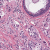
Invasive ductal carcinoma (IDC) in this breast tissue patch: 1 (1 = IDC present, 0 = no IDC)